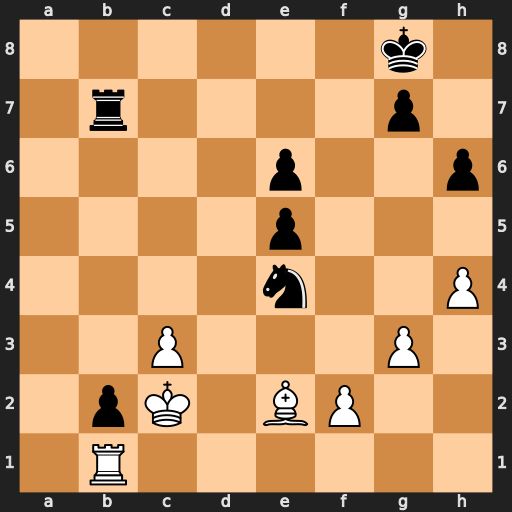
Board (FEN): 6k1/1r4p1/4p2p/4p3/4n2P/2P3P1/1pK1BP2/1R6
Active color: w
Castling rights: -
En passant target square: -
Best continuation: Bf3 Rf7 Bxe4